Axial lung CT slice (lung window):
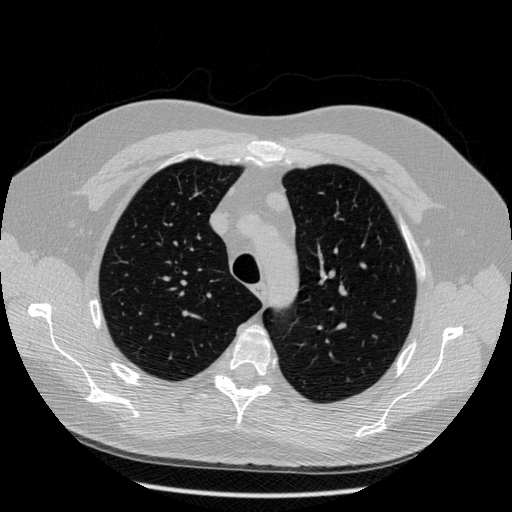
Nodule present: no